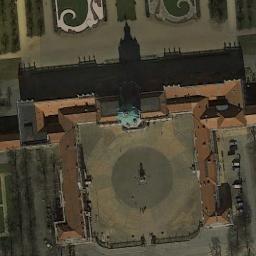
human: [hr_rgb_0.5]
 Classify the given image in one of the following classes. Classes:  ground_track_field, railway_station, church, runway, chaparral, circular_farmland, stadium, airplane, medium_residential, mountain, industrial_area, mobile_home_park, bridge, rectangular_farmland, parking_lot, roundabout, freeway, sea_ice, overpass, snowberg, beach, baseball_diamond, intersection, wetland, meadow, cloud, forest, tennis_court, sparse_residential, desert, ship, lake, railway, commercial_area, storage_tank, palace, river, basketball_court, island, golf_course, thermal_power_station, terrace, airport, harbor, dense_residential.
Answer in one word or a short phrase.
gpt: palace